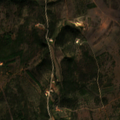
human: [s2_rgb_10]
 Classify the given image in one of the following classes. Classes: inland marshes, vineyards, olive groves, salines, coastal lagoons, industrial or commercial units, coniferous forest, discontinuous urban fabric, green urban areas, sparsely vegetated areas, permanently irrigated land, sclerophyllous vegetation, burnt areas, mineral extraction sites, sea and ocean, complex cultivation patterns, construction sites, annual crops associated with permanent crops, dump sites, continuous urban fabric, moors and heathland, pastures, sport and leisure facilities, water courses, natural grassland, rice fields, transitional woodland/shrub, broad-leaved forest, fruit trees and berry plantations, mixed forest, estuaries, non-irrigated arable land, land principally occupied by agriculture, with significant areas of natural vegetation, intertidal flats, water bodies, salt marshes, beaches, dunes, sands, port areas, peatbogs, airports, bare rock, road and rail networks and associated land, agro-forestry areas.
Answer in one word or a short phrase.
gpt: non-irrigated arable land, land principally occupied by agriculture, with significant areas of natural vegetation, sclerophyllous vegetation